Question: I am appending a select input box via jquery mobile, however the output is just looking like a normal, plain, html select box.
Demo: <URL>
Here's my JS
'''
$('#admindiv').empty();
$('#admindiv').append('<select name="selectadmin" id="selectadmin"><option value="none">New Admin</option>');
for (var i=0; i< 10; i++) {
$('#selectadmin').append('<option class="adminoption">'+i+'</option>');
}
$('#admindiv').append('</select>');
'''
It should be in this format. How do I fix this?

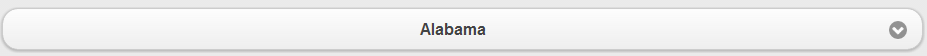
Answer: I believe the jQuery Mobile code that customizes 'select' elements runs at load time, probably before your new elements are created.
Following up with:
'''
$('#admindiv select').selectmenu();
'''
should do it. It works in your Fiddle, at least with just the 1.3.0b1 framework enabled.